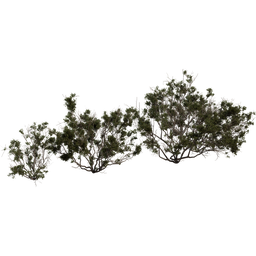
Label: nature